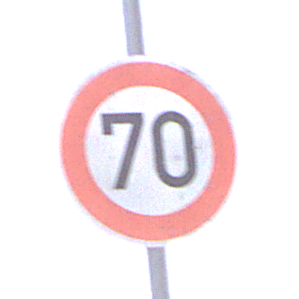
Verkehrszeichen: Geschwindigkeit70
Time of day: SunriseSunset
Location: Outdoor (Beach)
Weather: Overcast
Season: NotSpecified
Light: Natural